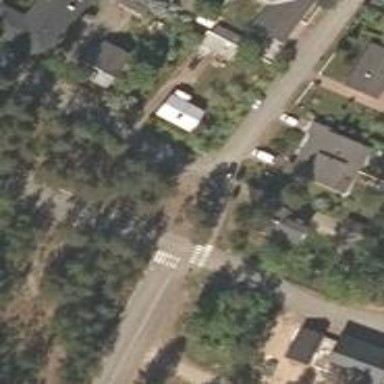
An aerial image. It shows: Asphalt cycleway with uncontrolled zebra crossing.